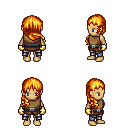
a pixel art fantasy rpg character, female body template, human, tanned skin, leather chest armor, metal pants, light blonde right-swept hairstyle, gold gloves, four views (front, back, left, right), 2x2 character sprite sheet, small pixel art, hard edges, no anti-aliasing